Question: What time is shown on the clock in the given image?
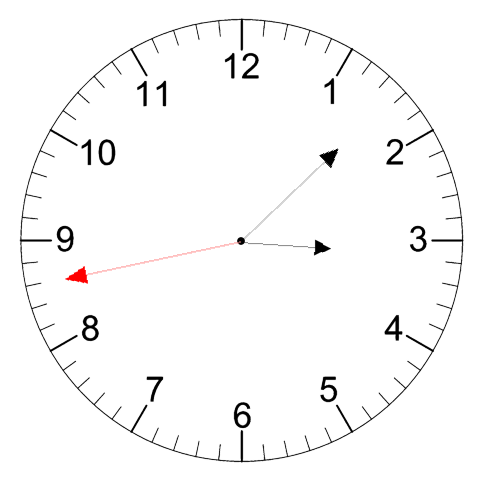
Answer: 03:07:43